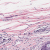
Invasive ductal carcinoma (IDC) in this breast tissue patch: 0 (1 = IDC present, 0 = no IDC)